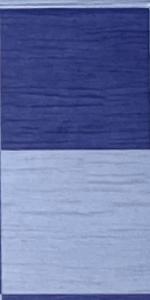
Label: Empty